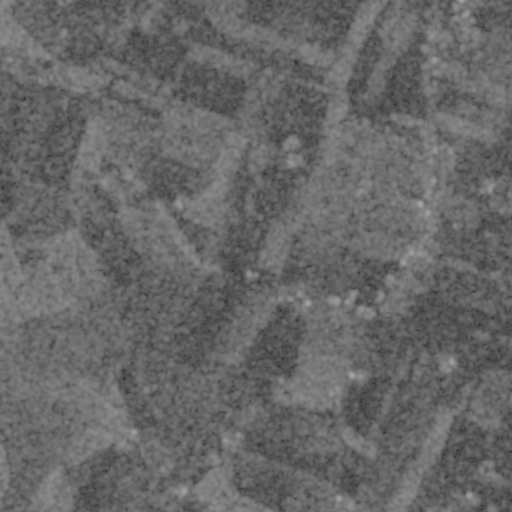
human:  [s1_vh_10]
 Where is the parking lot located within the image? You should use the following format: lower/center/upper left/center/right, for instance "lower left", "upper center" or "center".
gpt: The parking lot is located in the upper right of the image.
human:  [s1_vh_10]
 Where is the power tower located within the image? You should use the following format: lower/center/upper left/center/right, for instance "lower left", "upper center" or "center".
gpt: There is no power tower in the image.

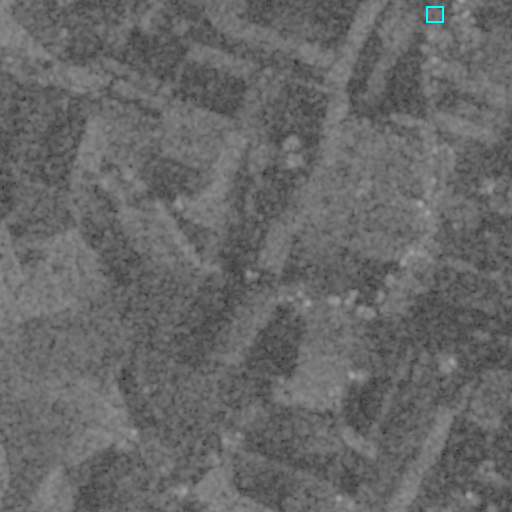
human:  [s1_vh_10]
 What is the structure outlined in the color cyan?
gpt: The structure outlined in cyan is a park.
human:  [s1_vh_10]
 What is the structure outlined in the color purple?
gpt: There is no purple outline.